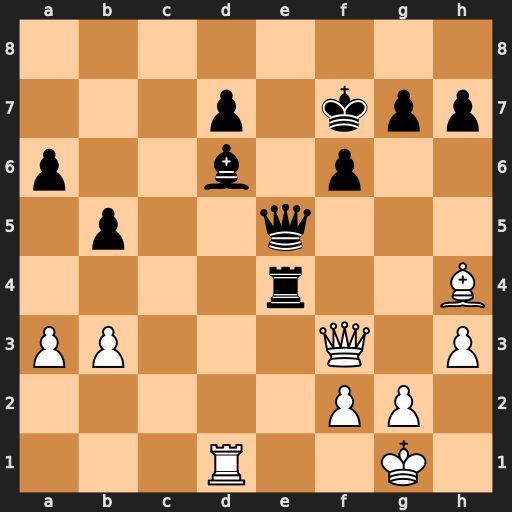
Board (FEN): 8/3p1kpp/p2b1p2/1p2q3/4r2B/PP3Q1P/5PP1/3R2K1
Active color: w
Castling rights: -
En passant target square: -
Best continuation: Bg3 Re1+ Kh2 Qe2 Rxd6 Qxf3 gxf3